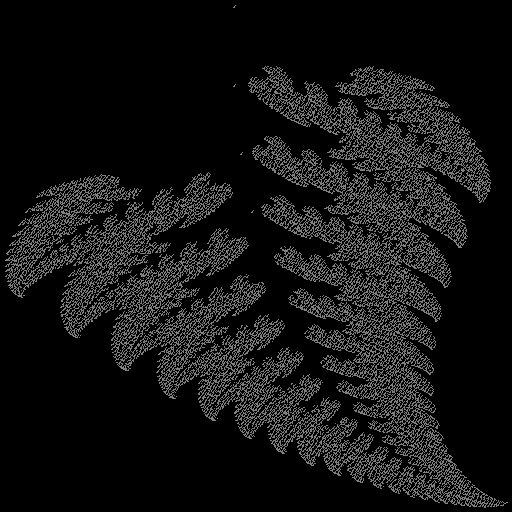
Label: fern